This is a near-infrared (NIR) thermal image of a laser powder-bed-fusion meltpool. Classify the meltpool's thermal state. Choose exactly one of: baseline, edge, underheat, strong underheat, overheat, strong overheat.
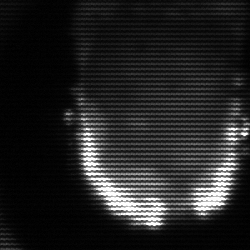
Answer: baseline